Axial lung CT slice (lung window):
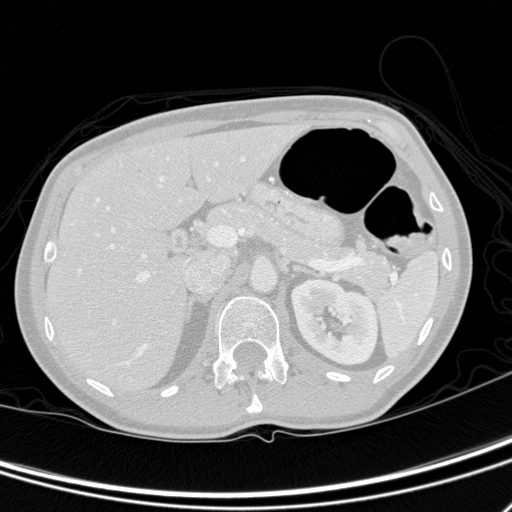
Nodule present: no